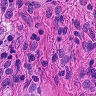
Metastatic tissue present: no